Question: My code is
'''
import os
os.popen("yaourt -S git",'w').write(mypass)
'''
But after question is "do you want install [y/n]". How can I automaticaly answer to question? I want Whenever the terminal asks a question, my answer is be "y".

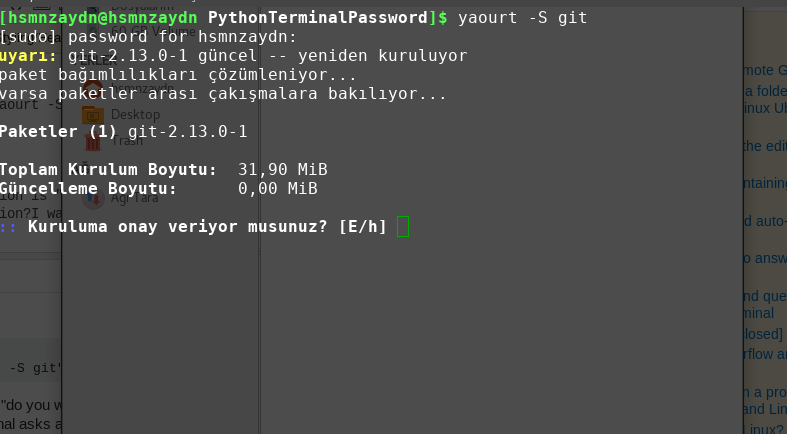
Answer: Just add following to your command:
'''
yaourt -S git --noconfirm
'''
It makes sure that confirmation is avoided.